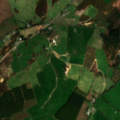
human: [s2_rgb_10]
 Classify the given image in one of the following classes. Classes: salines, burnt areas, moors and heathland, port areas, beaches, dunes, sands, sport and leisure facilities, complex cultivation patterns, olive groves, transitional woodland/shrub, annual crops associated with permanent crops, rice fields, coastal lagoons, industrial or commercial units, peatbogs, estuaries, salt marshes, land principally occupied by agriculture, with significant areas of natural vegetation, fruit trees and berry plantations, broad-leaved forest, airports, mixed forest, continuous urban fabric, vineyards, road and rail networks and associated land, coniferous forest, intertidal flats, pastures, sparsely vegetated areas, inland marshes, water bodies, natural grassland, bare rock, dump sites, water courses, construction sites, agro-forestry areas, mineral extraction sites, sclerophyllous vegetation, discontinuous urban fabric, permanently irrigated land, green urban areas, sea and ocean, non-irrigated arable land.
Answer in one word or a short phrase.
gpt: pastures, coniferous forest